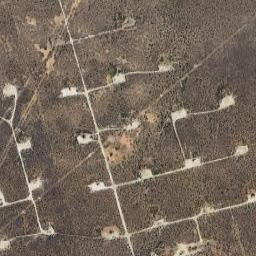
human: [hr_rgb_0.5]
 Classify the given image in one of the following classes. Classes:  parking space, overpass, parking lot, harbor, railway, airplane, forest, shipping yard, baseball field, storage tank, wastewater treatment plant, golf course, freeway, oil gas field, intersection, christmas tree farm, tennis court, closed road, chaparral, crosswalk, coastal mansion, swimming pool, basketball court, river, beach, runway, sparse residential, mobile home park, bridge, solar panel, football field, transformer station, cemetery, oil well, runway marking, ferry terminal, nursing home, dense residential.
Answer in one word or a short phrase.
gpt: oil gas field